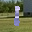
Label: 1